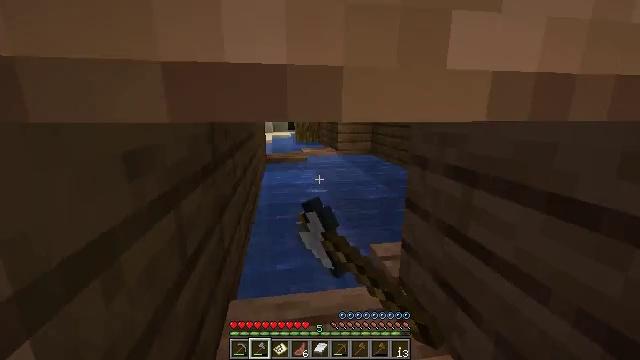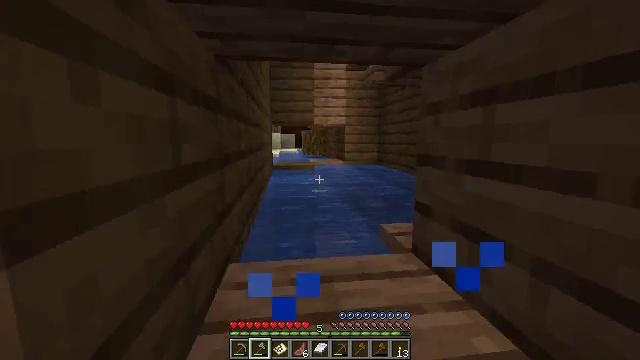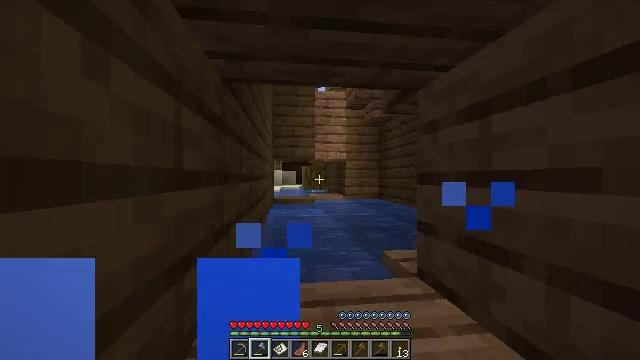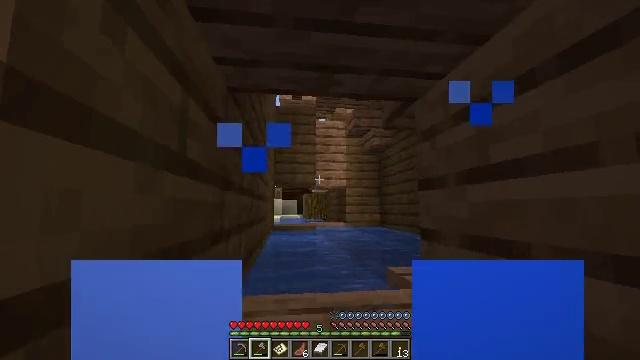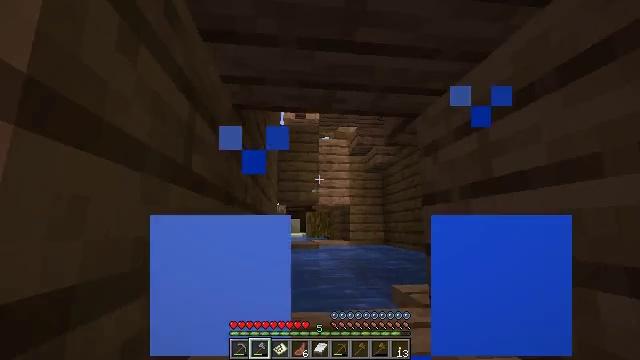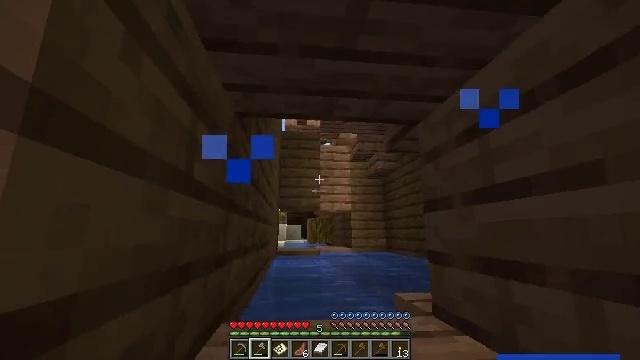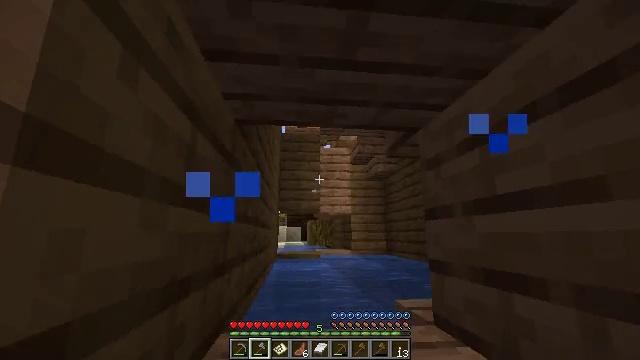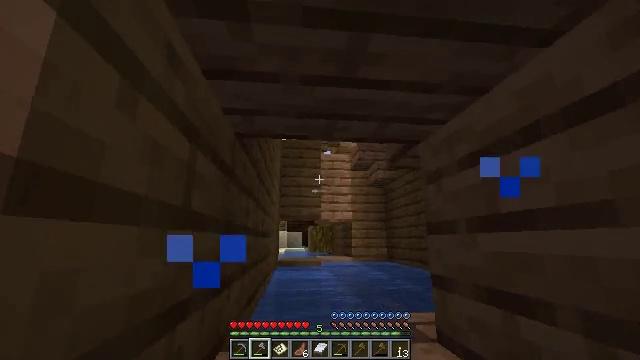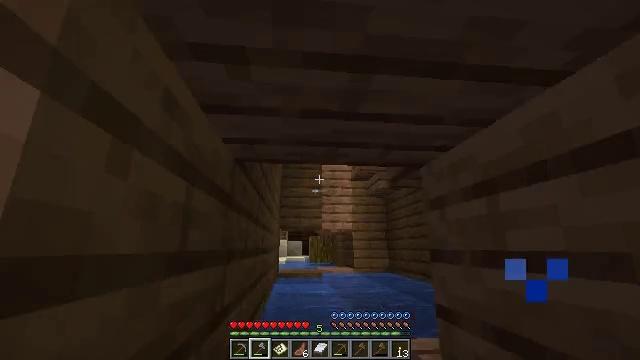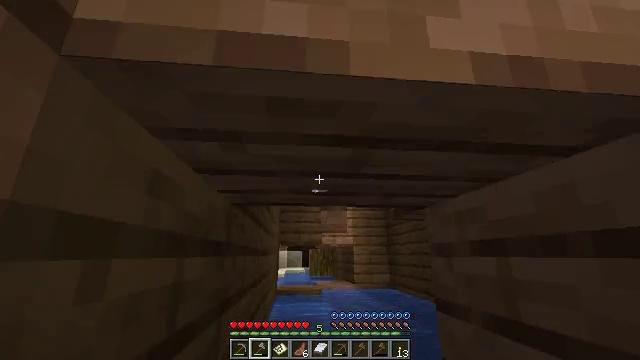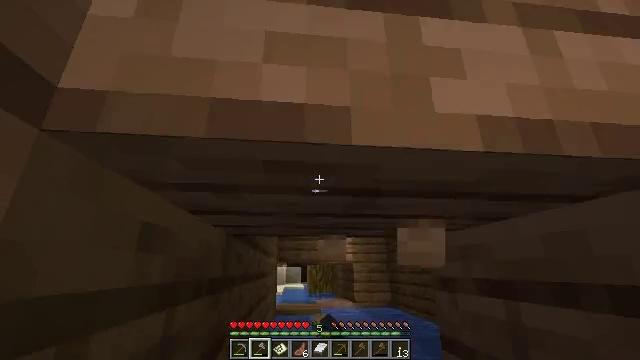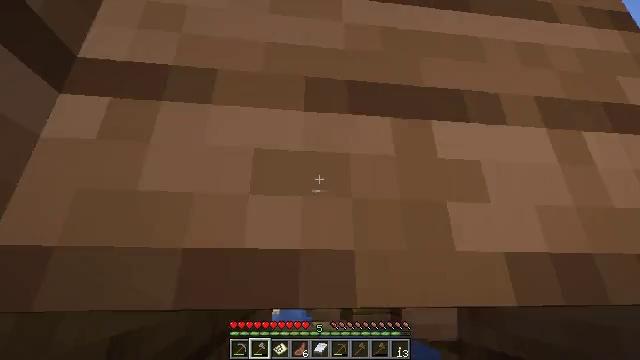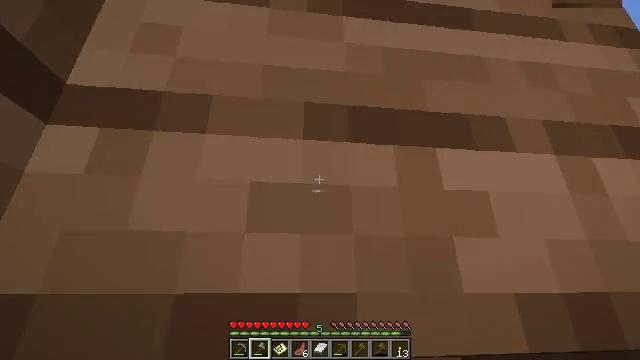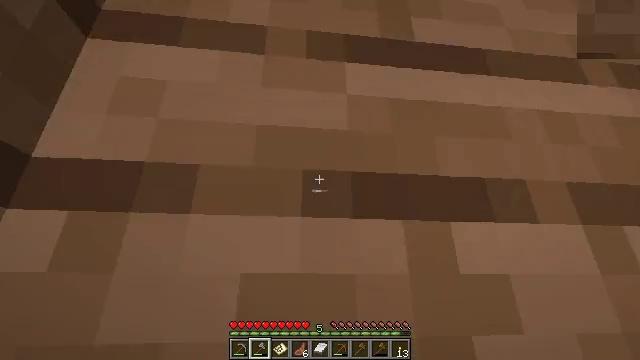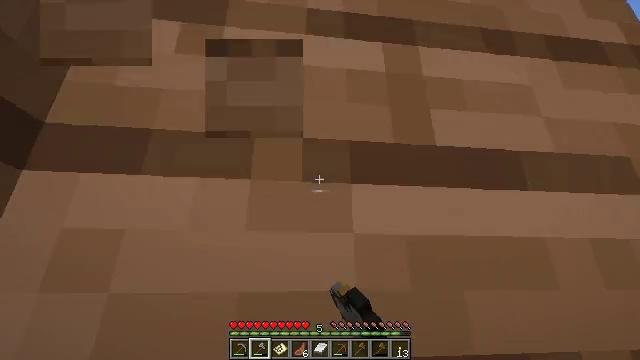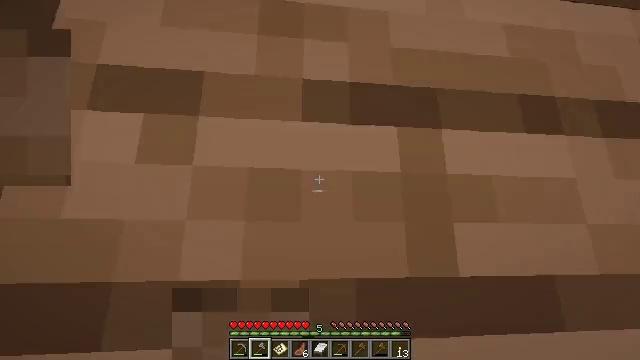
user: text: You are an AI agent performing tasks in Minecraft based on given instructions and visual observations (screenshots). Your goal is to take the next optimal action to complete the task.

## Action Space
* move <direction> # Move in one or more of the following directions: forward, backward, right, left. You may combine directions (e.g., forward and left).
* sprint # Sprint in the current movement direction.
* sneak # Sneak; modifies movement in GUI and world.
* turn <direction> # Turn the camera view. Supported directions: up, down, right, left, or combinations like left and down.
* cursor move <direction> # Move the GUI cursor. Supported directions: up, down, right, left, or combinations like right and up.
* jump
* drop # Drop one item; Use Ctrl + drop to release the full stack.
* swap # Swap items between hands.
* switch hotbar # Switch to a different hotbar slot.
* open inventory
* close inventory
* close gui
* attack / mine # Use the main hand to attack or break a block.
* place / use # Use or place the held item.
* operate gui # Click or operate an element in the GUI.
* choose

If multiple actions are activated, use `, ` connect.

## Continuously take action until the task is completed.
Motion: motion action
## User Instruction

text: Harvest jungle planks from a wall or floor.
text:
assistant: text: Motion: turn left and up, attack / mine, jump
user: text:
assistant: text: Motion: turn up, attack / mine, jump
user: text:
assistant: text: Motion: turn up, attack / mine, jump
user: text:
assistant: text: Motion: turn up, attack / mine, jump
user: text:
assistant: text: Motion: turn up, attack / mine, jump
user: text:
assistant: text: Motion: attack / mine, jump
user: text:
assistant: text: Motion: turn up, attack / mine, jump
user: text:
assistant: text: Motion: turn up, attack / mine, jump
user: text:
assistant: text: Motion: turn up, attack / mine, jump
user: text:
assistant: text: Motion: turn up, attack / mine, jump
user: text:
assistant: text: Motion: turn up, attack / mine, jump
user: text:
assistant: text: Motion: attack / mine, jump
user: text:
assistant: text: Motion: attack / mine, jump
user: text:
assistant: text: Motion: attack / mine, jump
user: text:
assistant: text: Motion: turn down, attack / mine, jump
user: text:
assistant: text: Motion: turn down, attack / mine, jump
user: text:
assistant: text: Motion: turn down, attack / mine, jump
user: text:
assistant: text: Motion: turn down, attack / mine, jump
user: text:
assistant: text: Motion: turn down, attack / mine, jump
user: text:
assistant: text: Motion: turn down, attack / mine, jump
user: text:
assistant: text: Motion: turn down, attack / mine, jump
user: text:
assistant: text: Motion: turn down, attack / mine, jump
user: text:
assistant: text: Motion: turn down, attack / mine, jump
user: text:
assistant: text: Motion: attack / mine, jump
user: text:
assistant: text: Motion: attack / mine, jump
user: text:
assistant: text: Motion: attack / mine, jump
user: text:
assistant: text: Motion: attack / mine, jump
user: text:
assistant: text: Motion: attack / mine, jump
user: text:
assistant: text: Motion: attack / mine, jump
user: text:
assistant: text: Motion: turn up, attack / mine, jump